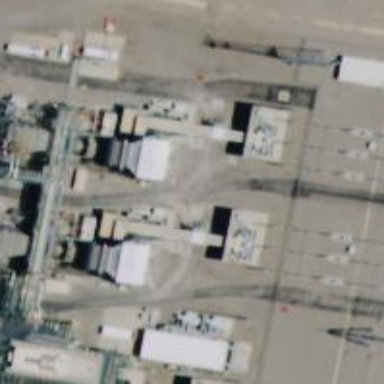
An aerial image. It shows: Gas-powered generator. It is gas turbine type generator.